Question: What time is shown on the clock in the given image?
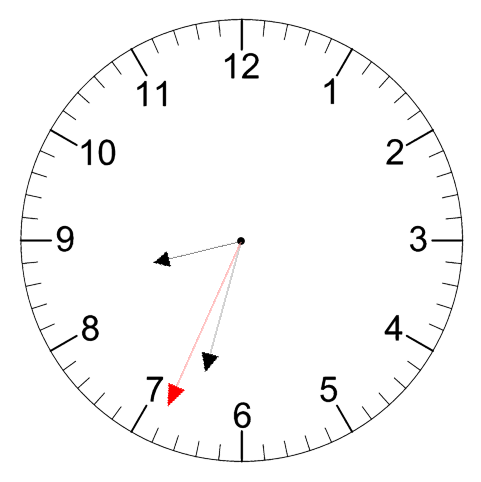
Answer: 08:32:34